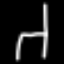
Label: chair